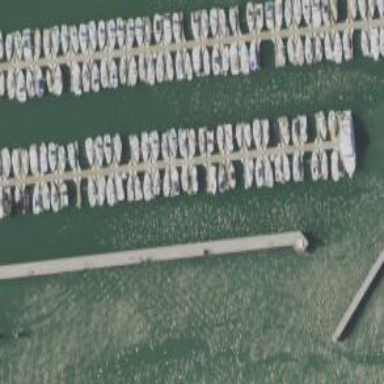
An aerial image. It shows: Man-made pier.